Interaction volume radius: 5 \u00c5
Interaction volume height: 20 \u00c5
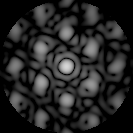
Disorder parameter: 0.3938